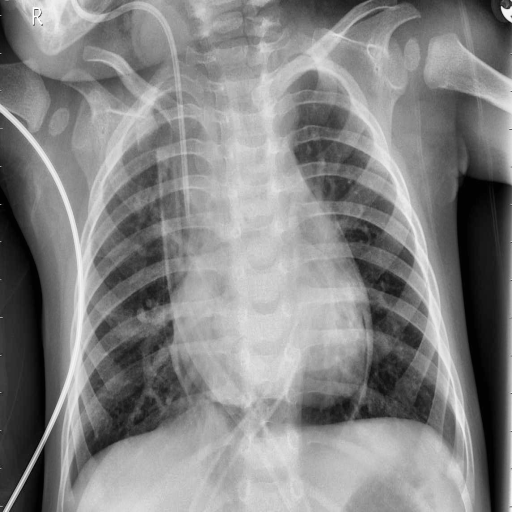
Finding: PNEUMONIA